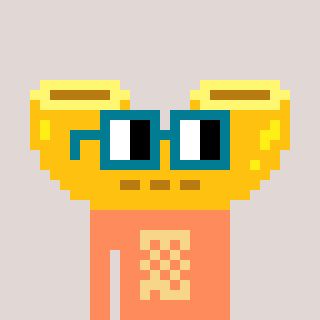
a pixel art character with square dark green glasses, a macaroni-shaped head and a peachy-colored body on a warm background